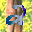
Label: 2